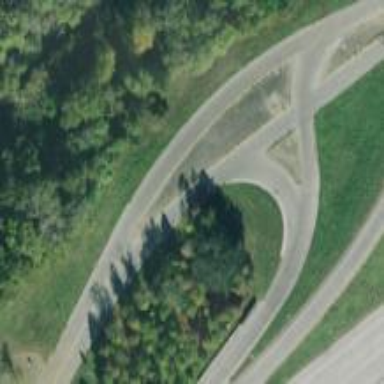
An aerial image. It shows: Secondary road with frontage access.